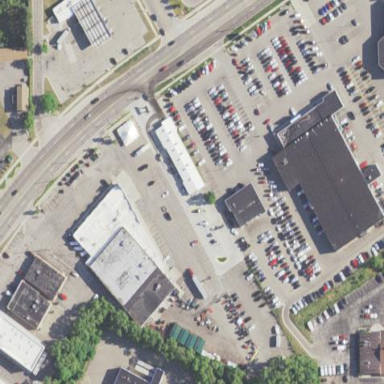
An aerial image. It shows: Retail area.